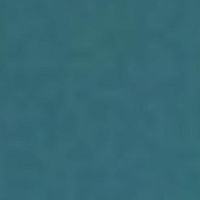
EUNIS habitat code: 14
Species observed at this site:
Platanthera bifolia